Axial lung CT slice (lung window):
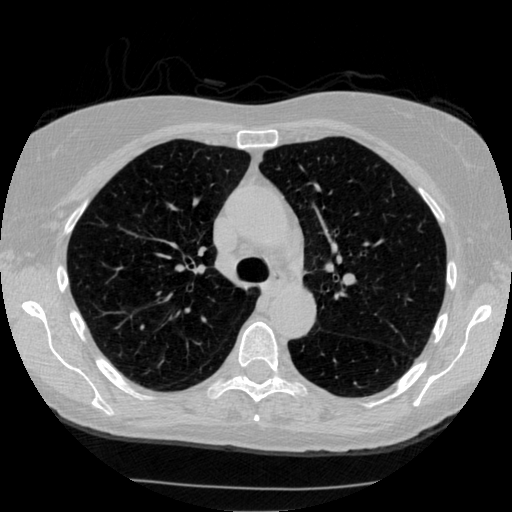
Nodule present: no